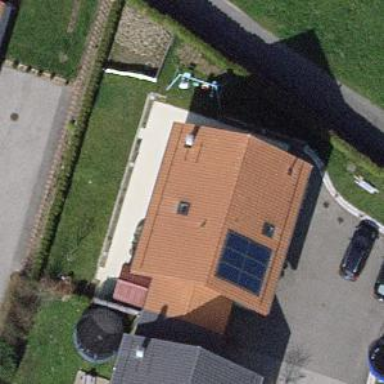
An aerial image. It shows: Detached building.